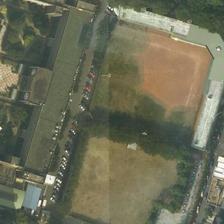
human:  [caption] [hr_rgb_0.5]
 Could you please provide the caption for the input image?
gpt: a baseball field and a square meadow are surrounded by many green plants .

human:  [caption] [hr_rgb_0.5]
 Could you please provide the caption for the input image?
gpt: the rectangle is divided into two squares, one of which has a baseball field .

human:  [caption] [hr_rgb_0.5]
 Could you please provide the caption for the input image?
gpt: a baseball field is near to a bare ground .

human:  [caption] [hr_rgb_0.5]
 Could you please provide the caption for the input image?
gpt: a baseball field is surrounded by many green trees with cars parked .

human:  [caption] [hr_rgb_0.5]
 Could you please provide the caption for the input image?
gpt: a baseball field and a square meadow are surrounded by many green plants .